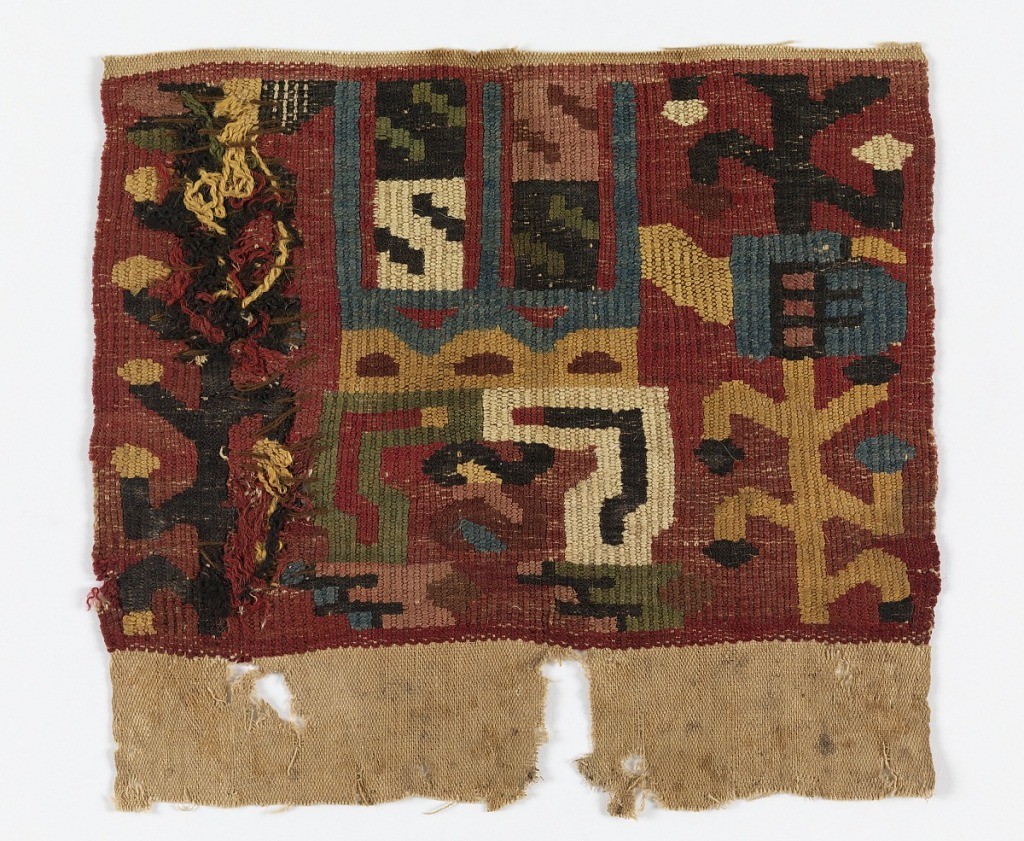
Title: Fragment
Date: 700–900
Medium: cotton, wool Technique: plain weave, predominantly warp-face foundation; pattern is discontinuous supplementary wefts interlacing weft-faced plain weave on grouped warps; sides both intact, ends cut
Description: Part of a human figure holding a stick in his hand. Yellow, blue, green, pink and black on red ground.